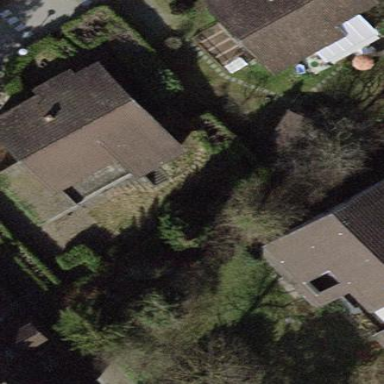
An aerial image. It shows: Detached building.